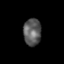
Tissue: prostate
Cell type: T cells
Senescence score: 0.776
Nuclear area (px): 467
Mean DAPI intensity: 91.683